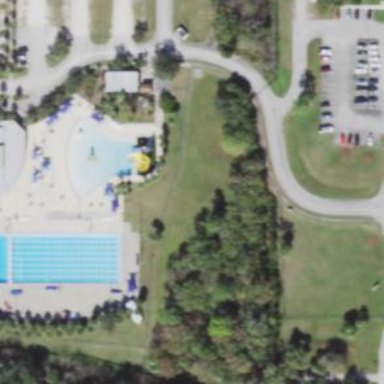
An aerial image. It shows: Water slide attraction.